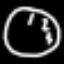
Label: clock